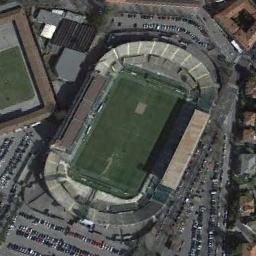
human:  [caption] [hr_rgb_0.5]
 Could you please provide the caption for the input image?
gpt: The stadium is next to some buildings and parking lot .

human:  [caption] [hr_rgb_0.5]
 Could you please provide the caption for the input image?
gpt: Oval stadium next to the building and parking lot .

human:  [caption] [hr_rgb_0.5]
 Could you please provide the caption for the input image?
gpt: This stadium has seats on two sides only .

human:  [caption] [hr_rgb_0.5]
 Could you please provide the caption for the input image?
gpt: Many buildings of different shapes are beside the stadium .

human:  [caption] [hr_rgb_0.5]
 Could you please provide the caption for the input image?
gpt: There are many cars around the stadium .